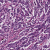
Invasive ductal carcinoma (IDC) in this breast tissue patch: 1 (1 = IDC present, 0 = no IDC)